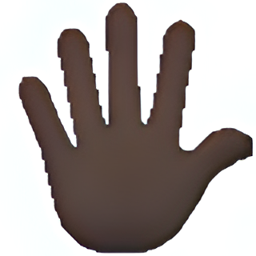
Name: raised hand with fingers splayed
Emoji: 🖐🏿
Group: People & Body
Sub-group: hand-fingers-open